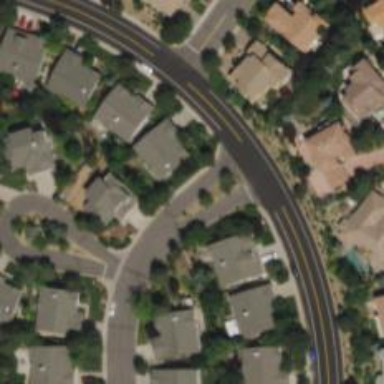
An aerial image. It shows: Residential road with separate asphalt sidewalk.